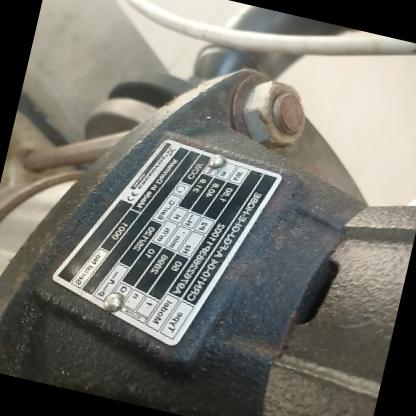
Klasa: tabliczka-znamionowa